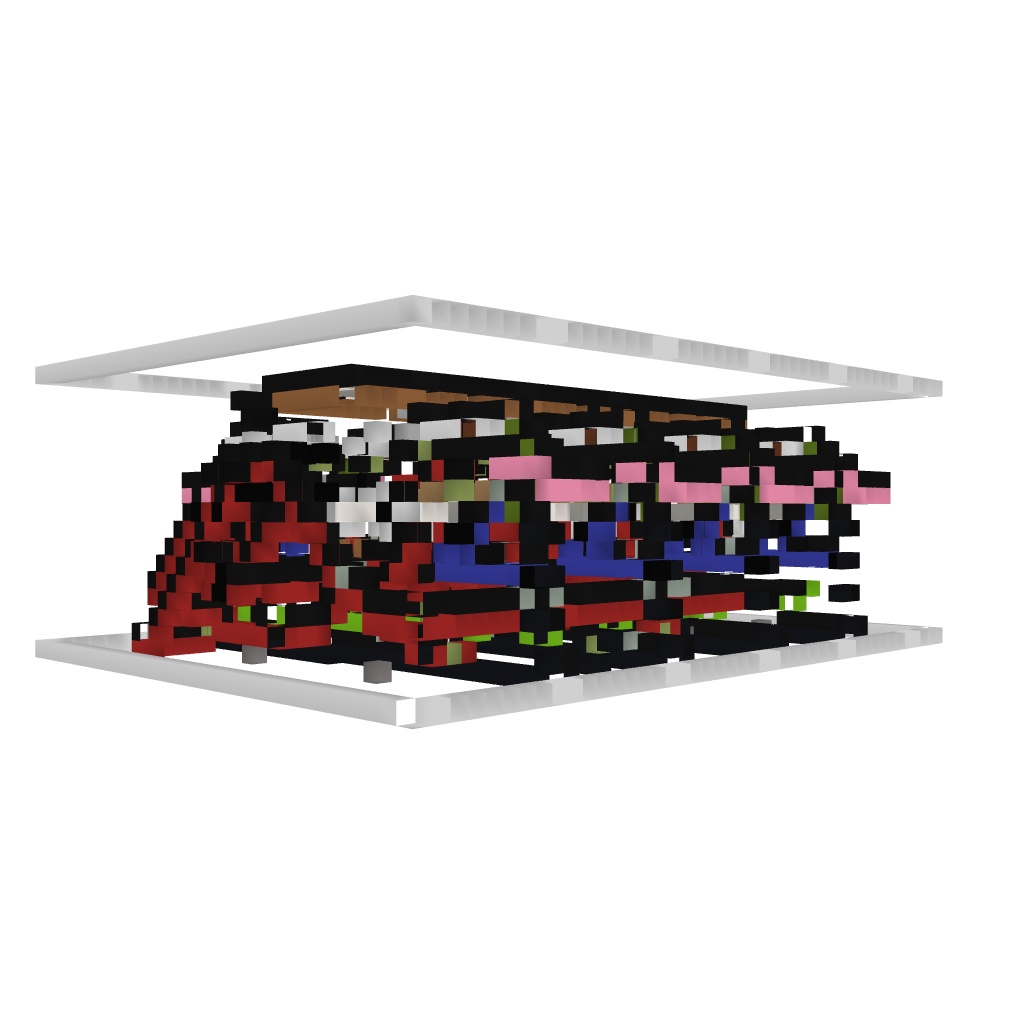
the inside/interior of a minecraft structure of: PVP/Adventure Lobby V. 2 (alpha)